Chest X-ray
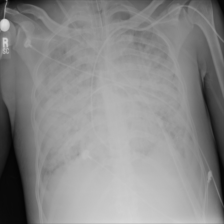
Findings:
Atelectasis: negative
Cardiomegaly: negative
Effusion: negative
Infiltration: positive
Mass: negative
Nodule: negative
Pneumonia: negative
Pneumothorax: negative
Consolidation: negative
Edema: negative
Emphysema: negative
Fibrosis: negative
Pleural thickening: negative
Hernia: negative